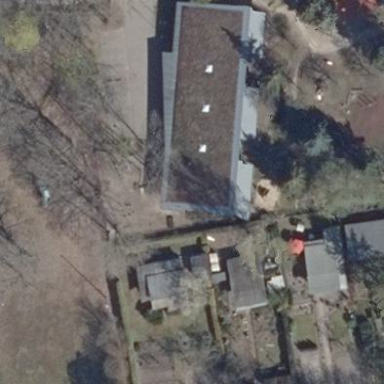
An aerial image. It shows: Kindergarten building.